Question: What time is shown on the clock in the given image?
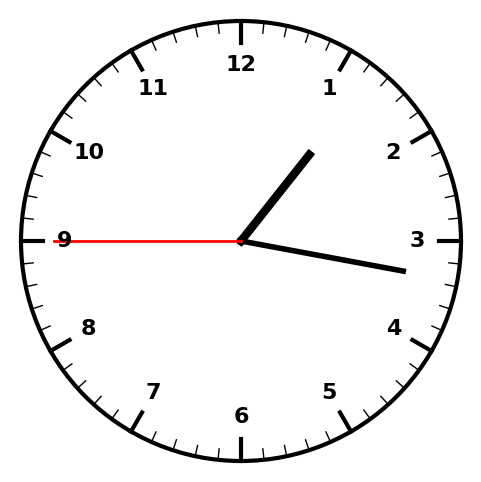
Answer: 01:16:45